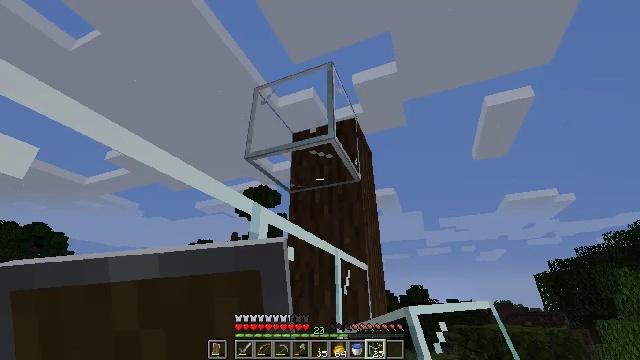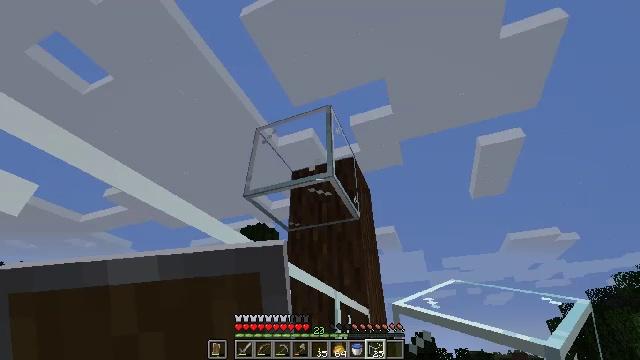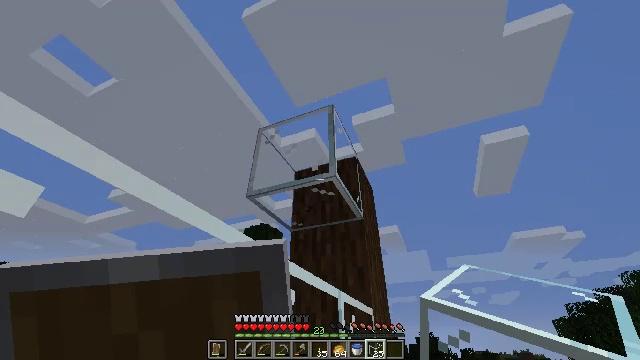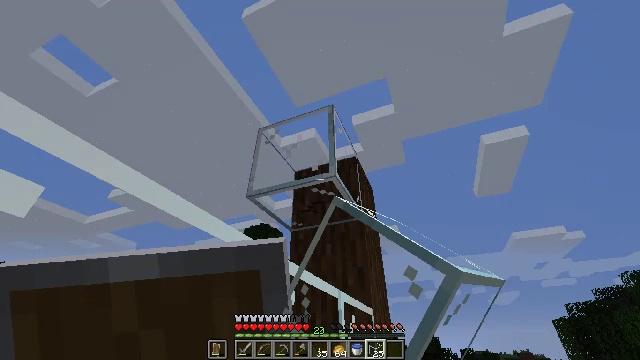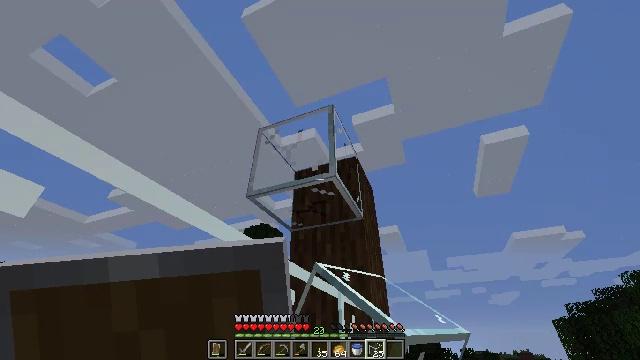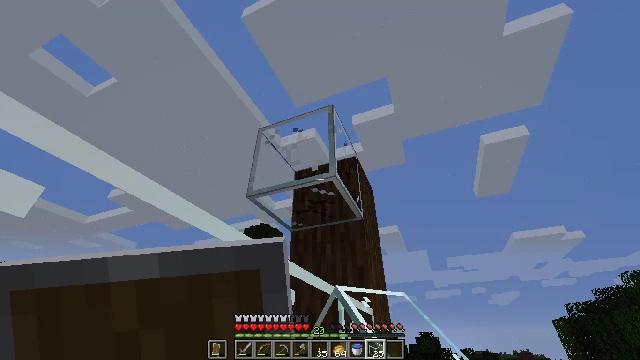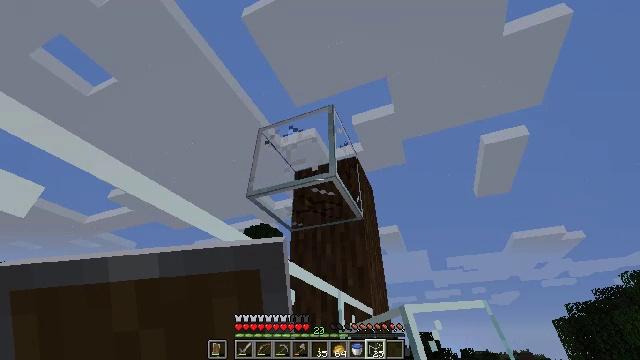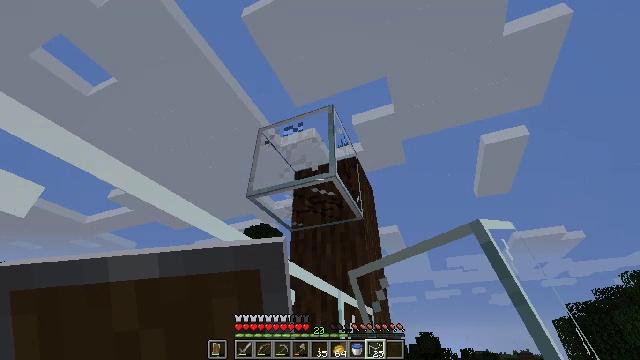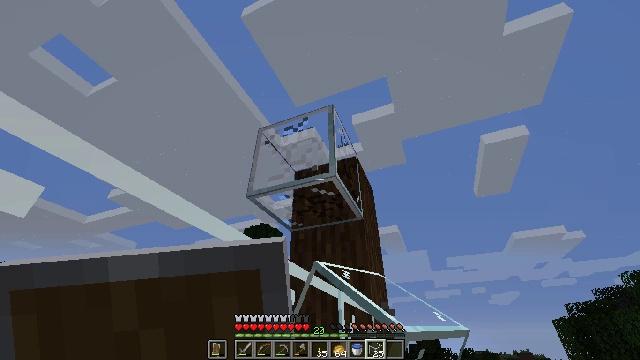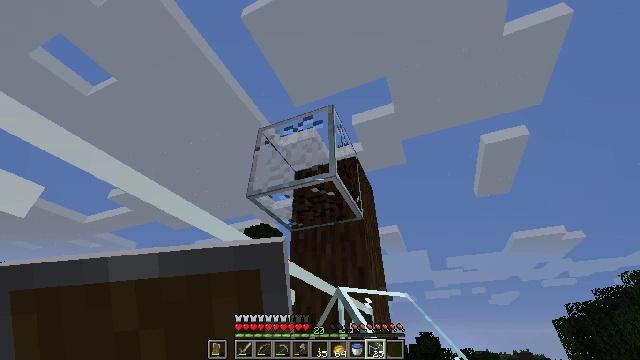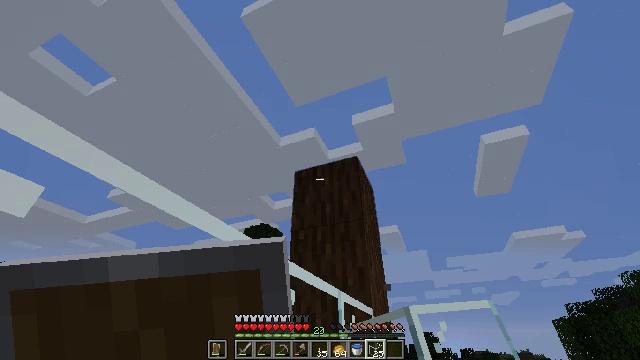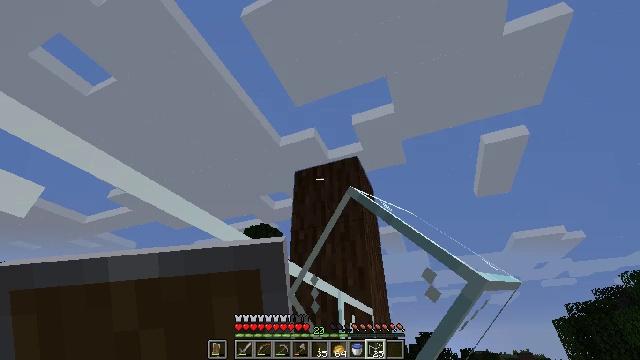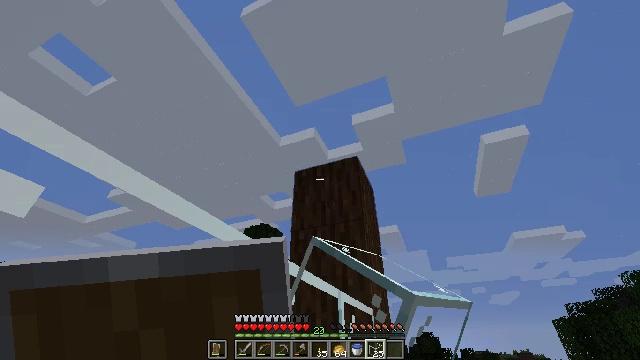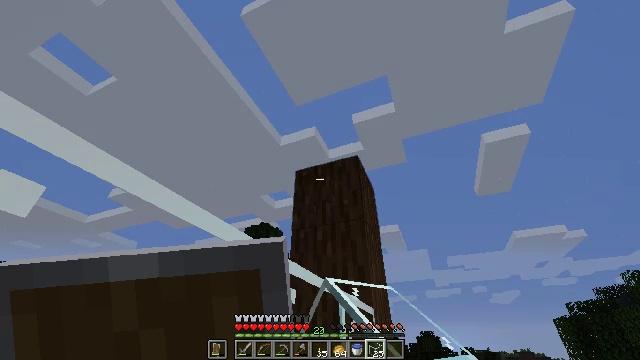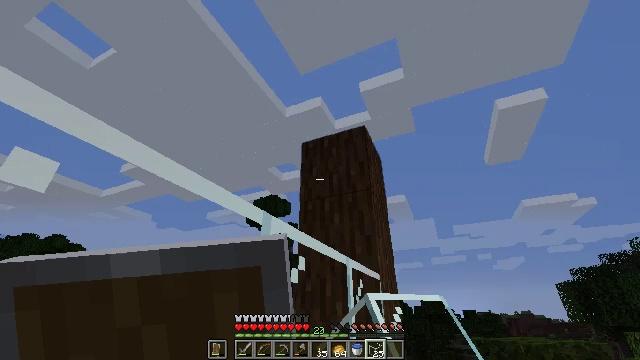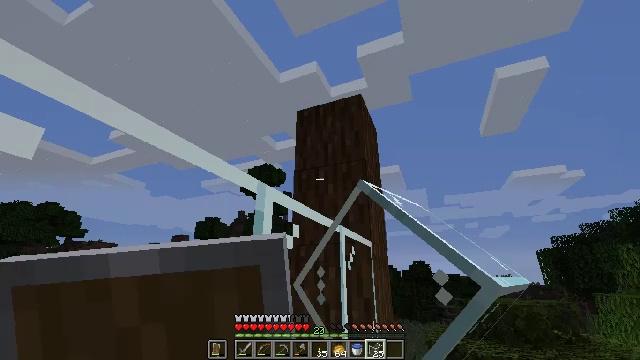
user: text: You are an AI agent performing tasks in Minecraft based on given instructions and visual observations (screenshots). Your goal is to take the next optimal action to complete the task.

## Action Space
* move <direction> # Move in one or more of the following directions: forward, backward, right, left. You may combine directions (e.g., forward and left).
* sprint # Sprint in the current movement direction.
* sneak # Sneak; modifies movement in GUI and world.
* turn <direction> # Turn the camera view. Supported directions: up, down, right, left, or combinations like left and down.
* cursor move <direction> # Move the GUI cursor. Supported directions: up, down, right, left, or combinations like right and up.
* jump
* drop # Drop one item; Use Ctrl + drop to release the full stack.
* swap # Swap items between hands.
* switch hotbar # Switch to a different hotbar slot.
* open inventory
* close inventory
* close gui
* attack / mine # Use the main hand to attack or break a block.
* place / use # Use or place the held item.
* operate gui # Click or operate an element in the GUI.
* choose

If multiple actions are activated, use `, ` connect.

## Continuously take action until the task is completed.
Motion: motion action
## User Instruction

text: Break the glass block.
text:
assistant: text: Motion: turn up
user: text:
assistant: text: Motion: attack / mine
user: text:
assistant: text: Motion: attack / mine
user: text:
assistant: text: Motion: attack / mine
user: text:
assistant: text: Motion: attack / mine
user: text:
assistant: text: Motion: attack / mine
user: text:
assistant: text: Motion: attack / mine
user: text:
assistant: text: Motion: attack / mine
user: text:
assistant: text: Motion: attack / mine
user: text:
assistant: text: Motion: attack / mine
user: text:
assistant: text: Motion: attack / mine
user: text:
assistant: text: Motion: attack / mine
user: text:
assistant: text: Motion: attack / mine
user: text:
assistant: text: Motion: turn left and down, attack / mine
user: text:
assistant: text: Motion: turn right and down
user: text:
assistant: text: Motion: no_op